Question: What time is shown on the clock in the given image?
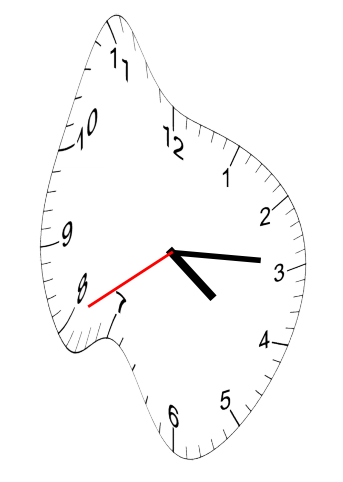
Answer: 04:14:40